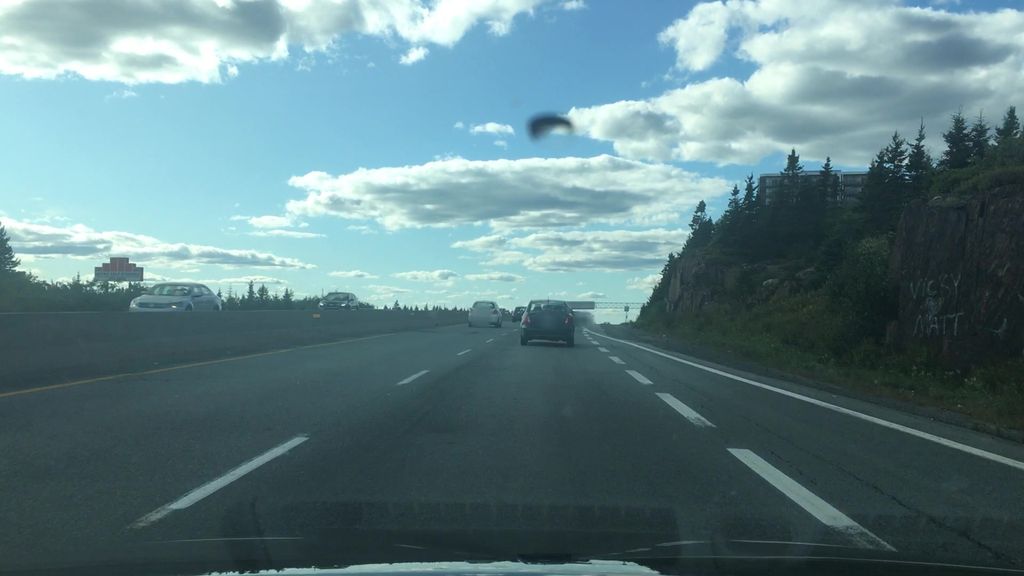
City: halifax